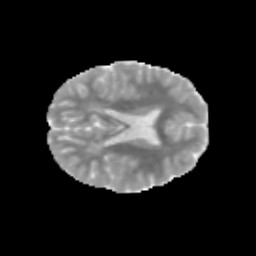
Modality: MD
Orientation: axial
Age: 9
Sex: male
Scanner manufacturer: siemens
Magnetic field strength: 3 T
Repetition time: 3.8 s
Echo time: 0.07 s